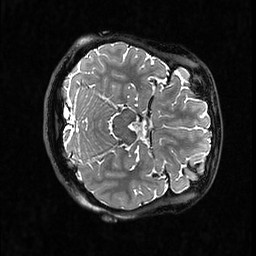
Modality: T2w
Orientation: axial
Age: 23
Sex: female
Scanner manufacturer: ge
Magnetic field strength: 3 T
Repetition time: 3.202 s
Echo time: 0.06568 s